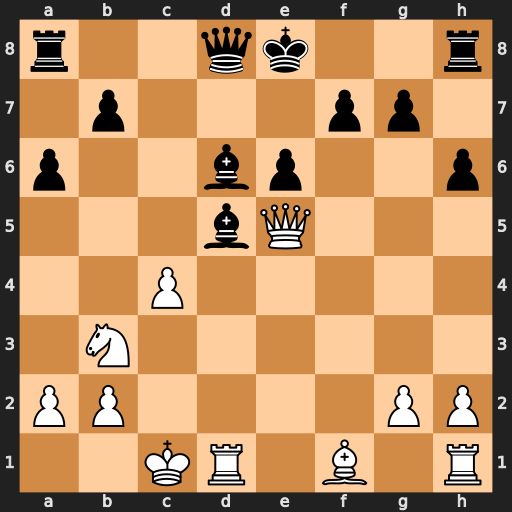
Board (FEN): r2qk2r/1p3pp1/p2bp2p/3bQ3/2P5/1N6/PP4PP/2KR1B1R
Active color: w
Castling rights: kq
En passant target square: -
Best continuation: Qxg7 Qg5+ Qxg5